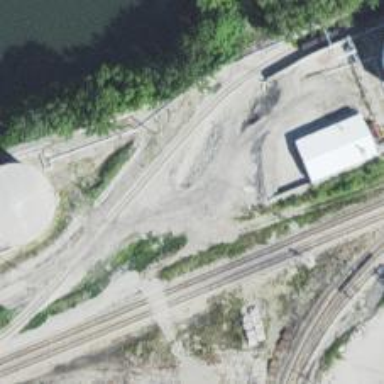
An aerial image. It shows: Abandoned railway siding.